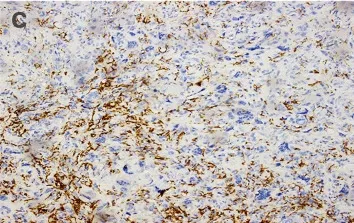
Histopathology of metastatic lesion. Immunohistochemistry for CD163 (magnification: x100).
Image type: pathology (immunostaining)